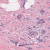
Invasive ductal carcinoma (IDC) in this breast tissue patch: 1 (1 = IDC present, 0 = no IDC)